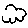
Label: cloud